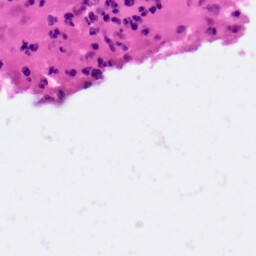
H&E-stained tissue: Pancreatic